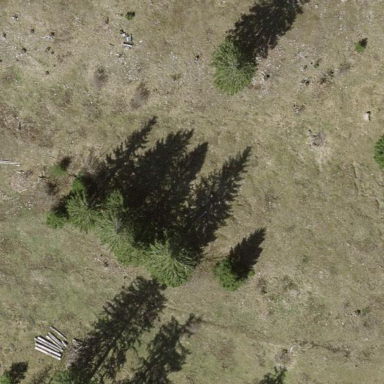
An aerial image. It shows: Forest area.